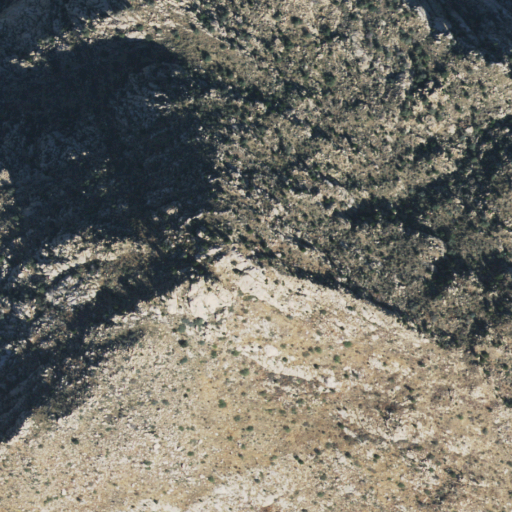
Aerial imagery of mountain in Arizona named Pusch Peak containing shrub and evergreen forest